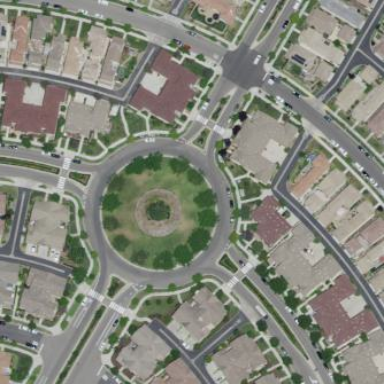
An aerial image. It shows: Residential road with roundabout.